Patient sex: M
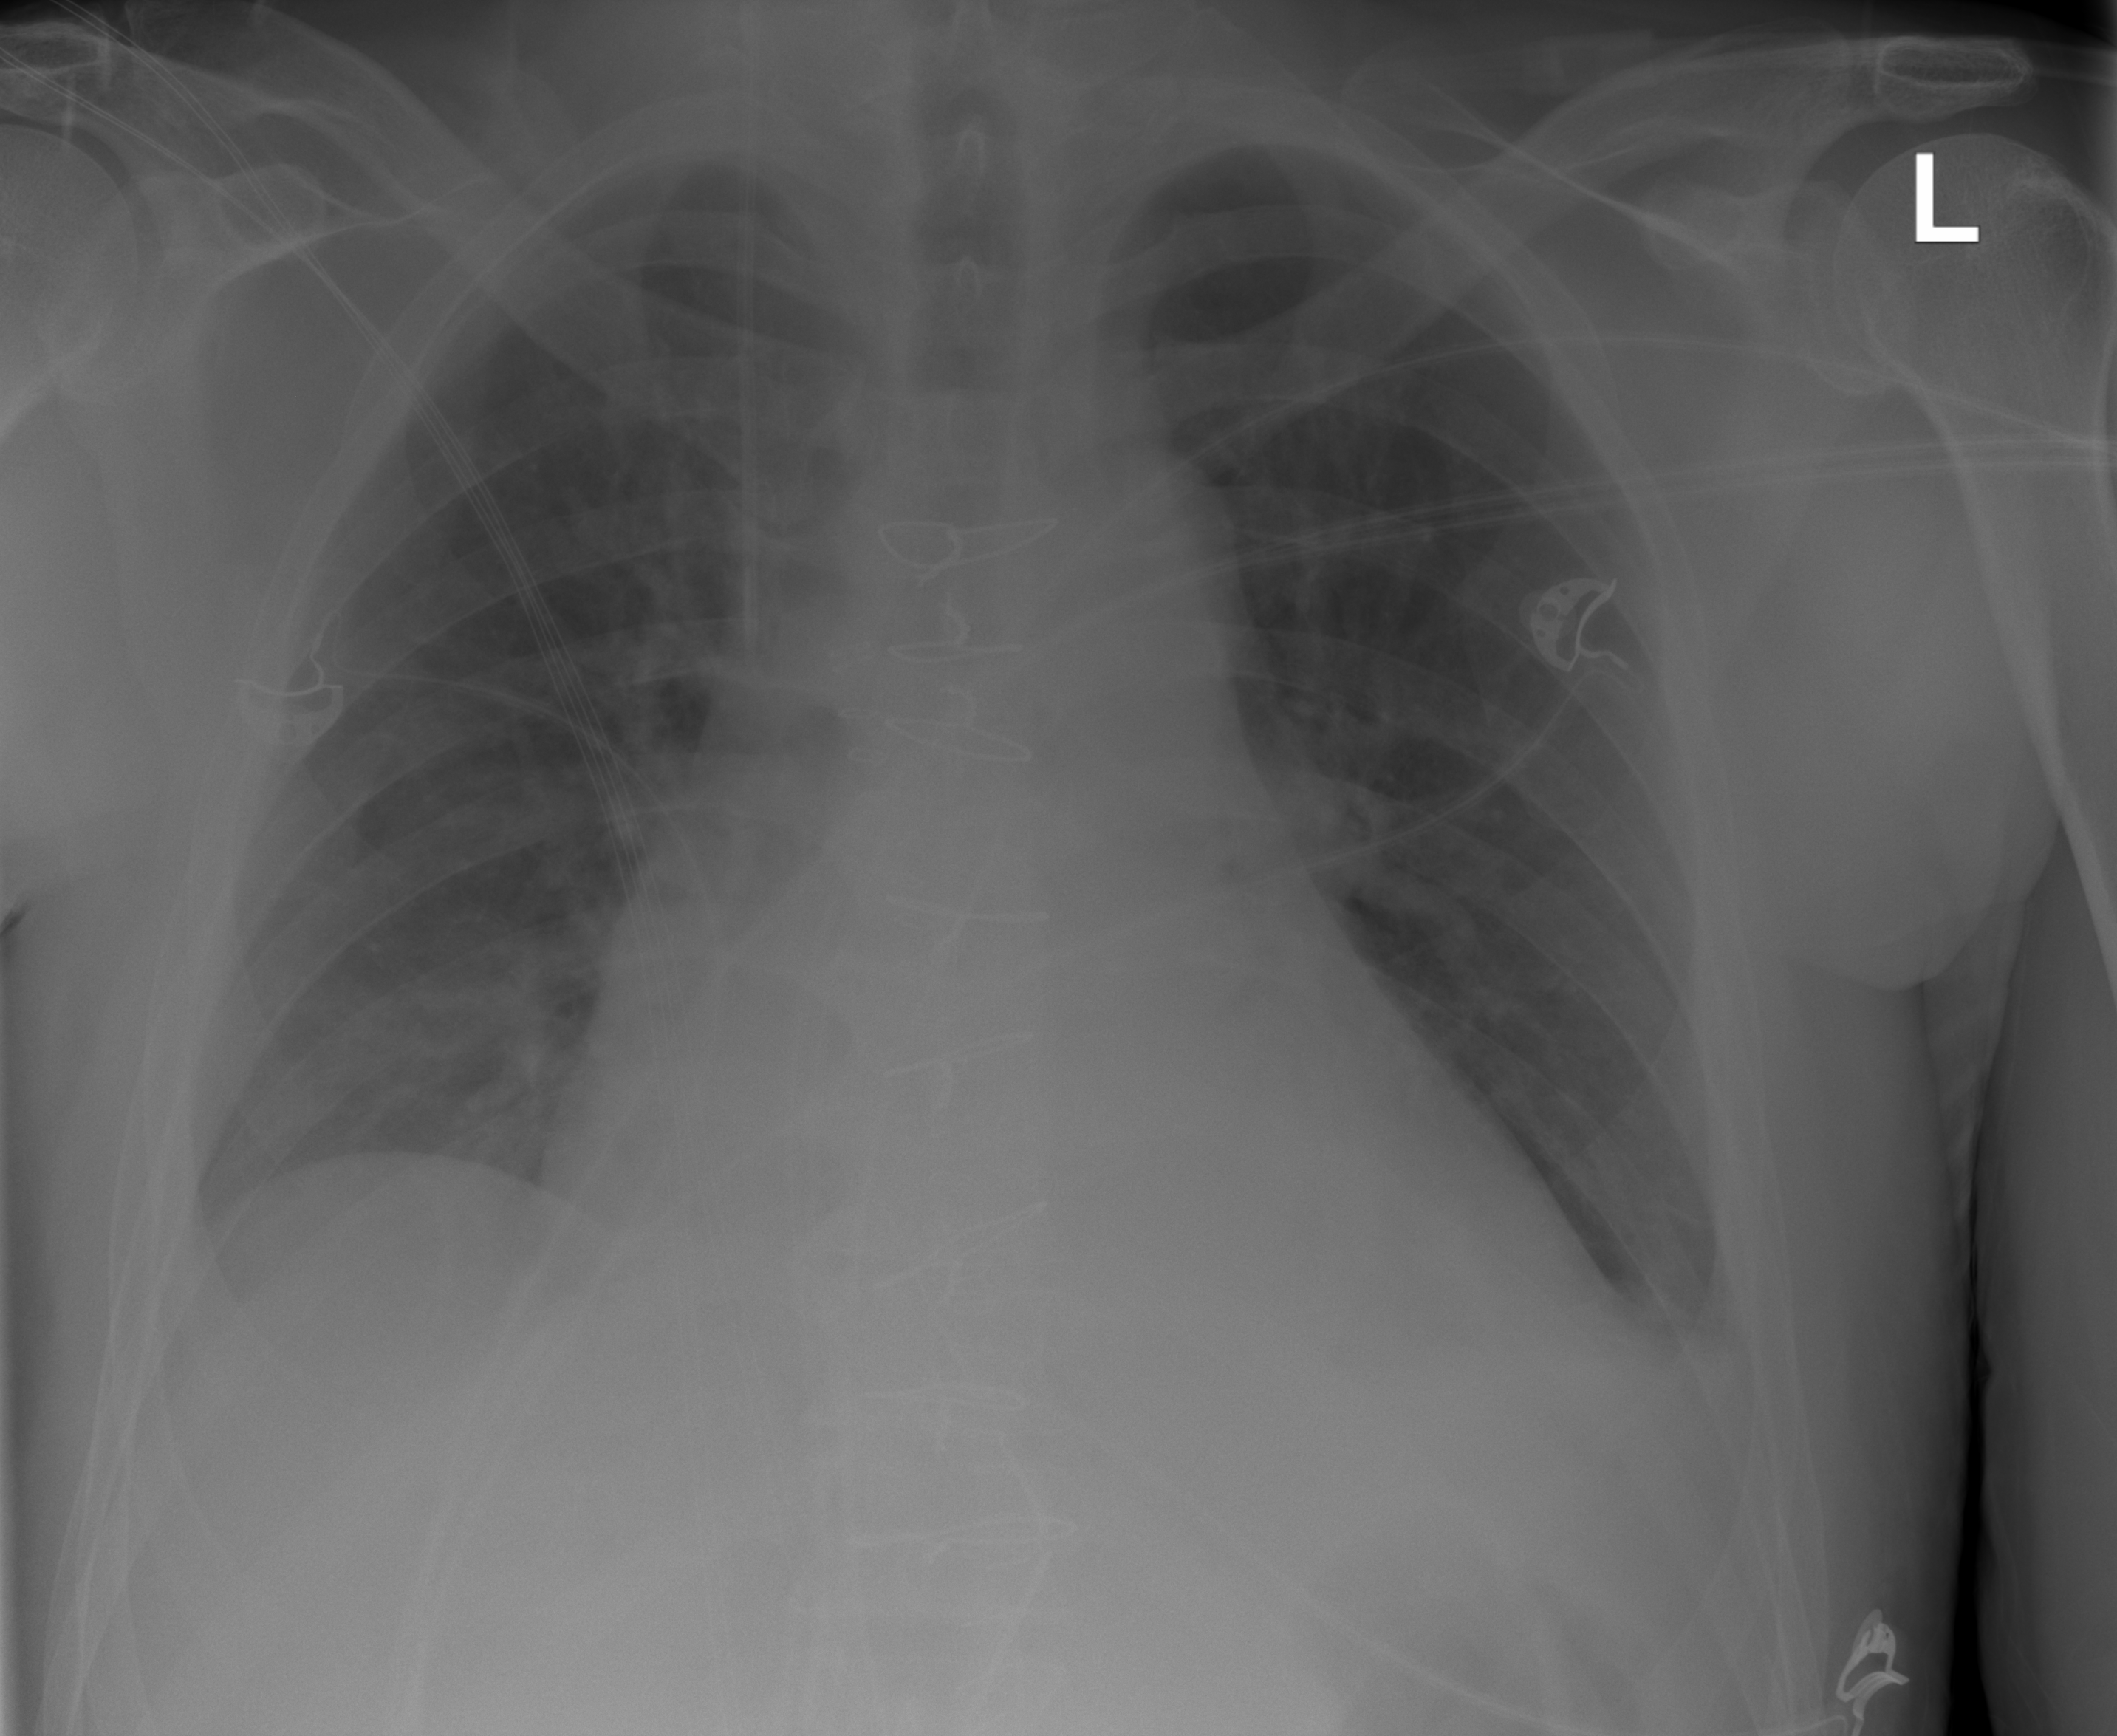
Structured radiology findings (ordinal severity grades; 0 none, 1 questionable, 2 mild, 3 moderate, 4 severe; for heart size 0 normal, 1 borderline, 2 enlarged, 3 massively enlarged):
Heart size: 2
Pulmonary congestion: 1
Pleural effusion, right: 0
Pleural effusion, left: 1
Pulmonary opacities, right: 0
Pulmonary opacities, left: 0
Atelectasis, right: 0
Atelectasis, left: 2